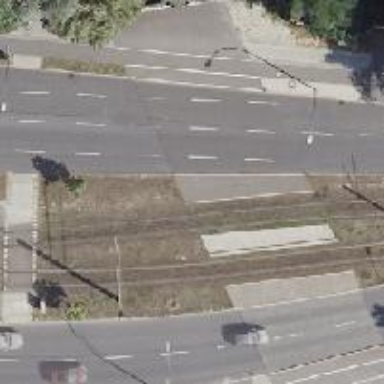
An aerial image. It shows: Secondary road with lane markings on asphalt bridge.